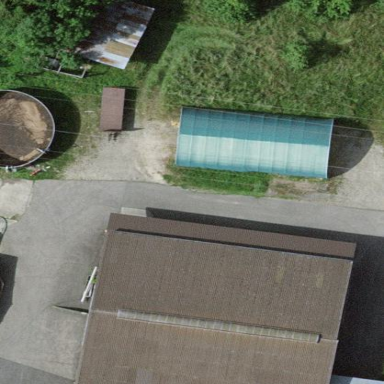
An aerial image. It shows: Rural barn.